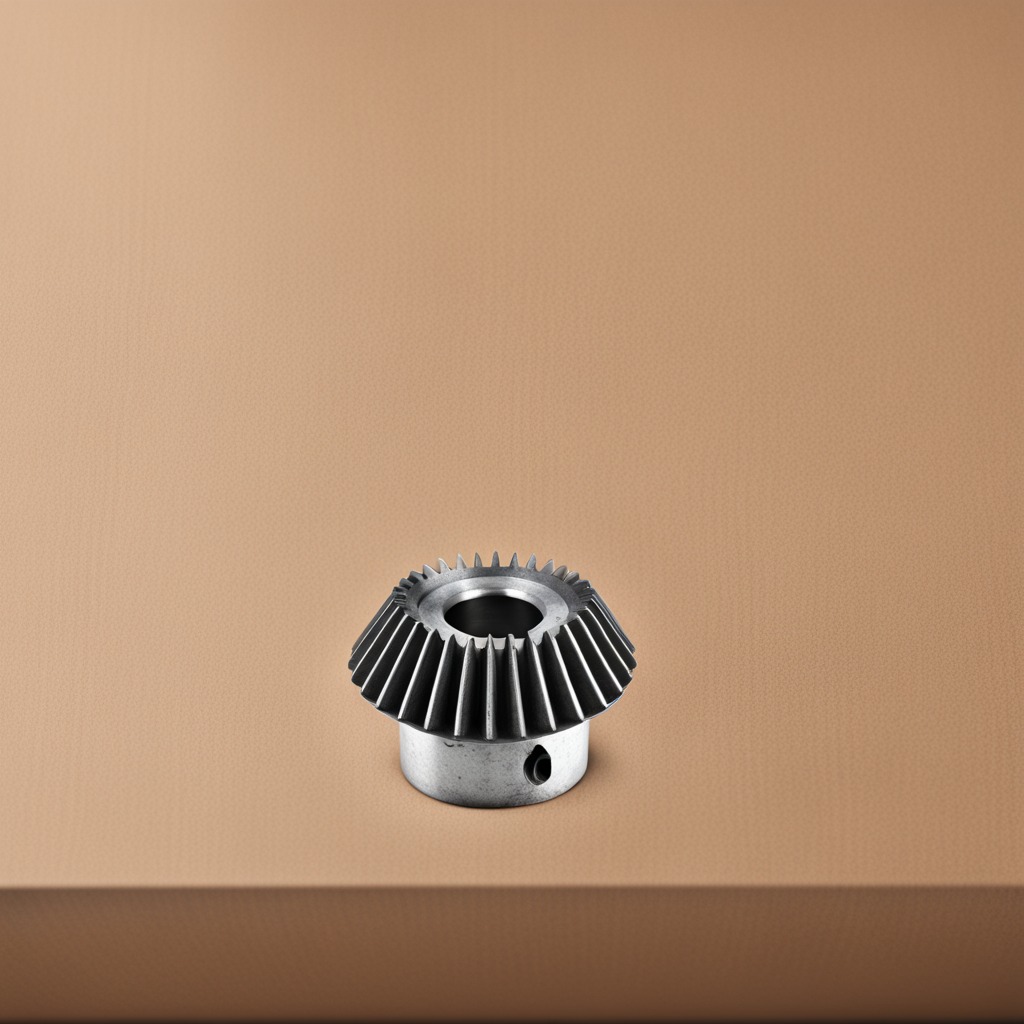
A steel gear with teeth is lying on a clean dry cardboard box surface in an outdoor workshop during daytime bright natural light soft shadows slightly creased but